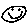
Label: smiley face